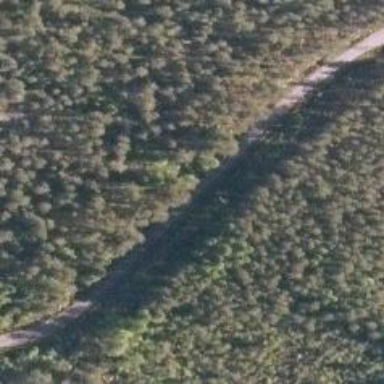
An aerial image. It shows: Unclassified road.